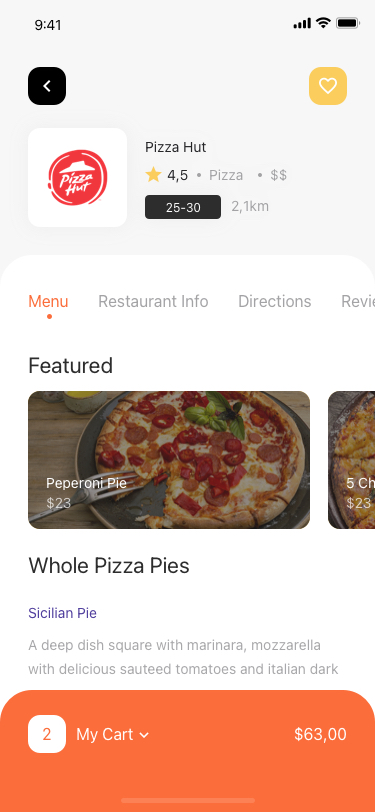
Text in this UI design:
Menu
Restaurant Info
Directions
Reviews
Featured
Whole Pizza Pies
Sicilian Pie
$6,19
A deep dish square with marinara, mozzarella with delicious sauteed tomatoes and italian dark olive
$63,00
My Cart
2